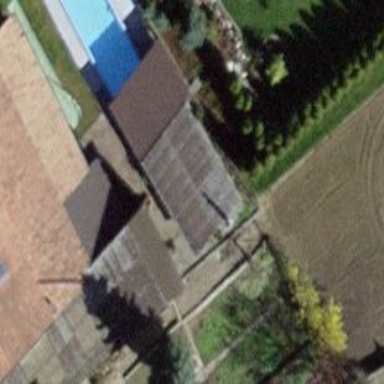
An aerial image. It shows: Shed building.